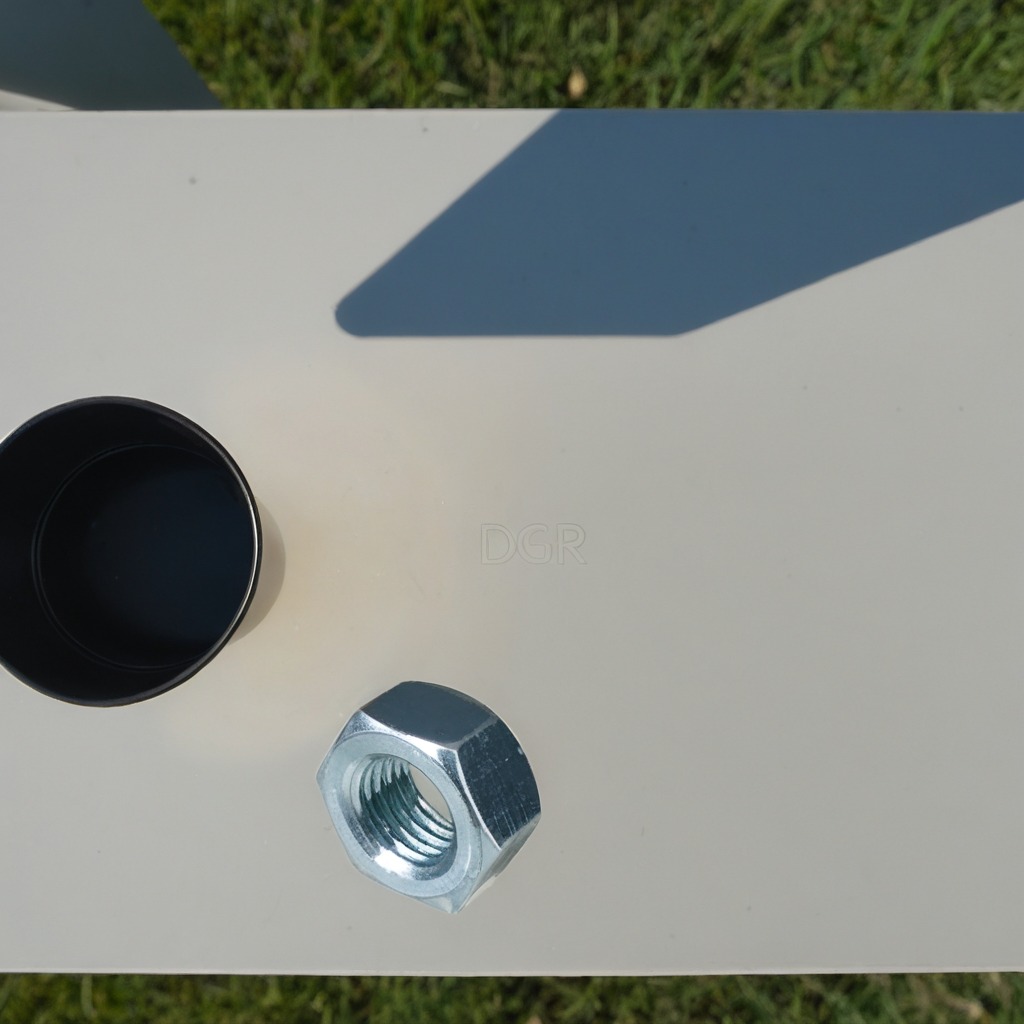
A metal nut lies on a clean utility table in a temporary outdoor tool station afternoon light present textured surface